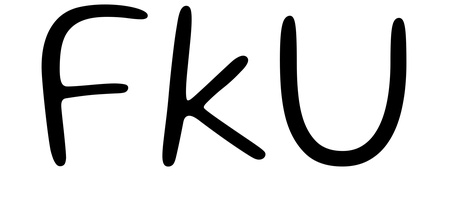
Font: Gluten_ExtraLight